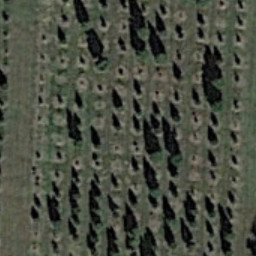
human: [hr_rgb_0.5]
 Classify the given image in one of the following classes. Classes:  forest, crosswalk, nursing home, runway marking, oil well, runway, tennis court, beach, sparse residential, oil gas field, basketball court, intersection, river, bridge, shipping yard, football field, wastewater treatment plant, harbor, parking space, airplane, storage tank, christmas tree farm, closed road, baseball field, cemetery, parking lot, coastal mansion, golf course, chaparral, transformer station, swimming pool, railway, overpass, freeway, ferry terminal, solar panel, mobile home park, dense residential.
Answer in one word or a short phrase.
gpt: christmas tree farm